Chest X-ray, AP view. Patient: 4 years old, sex F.
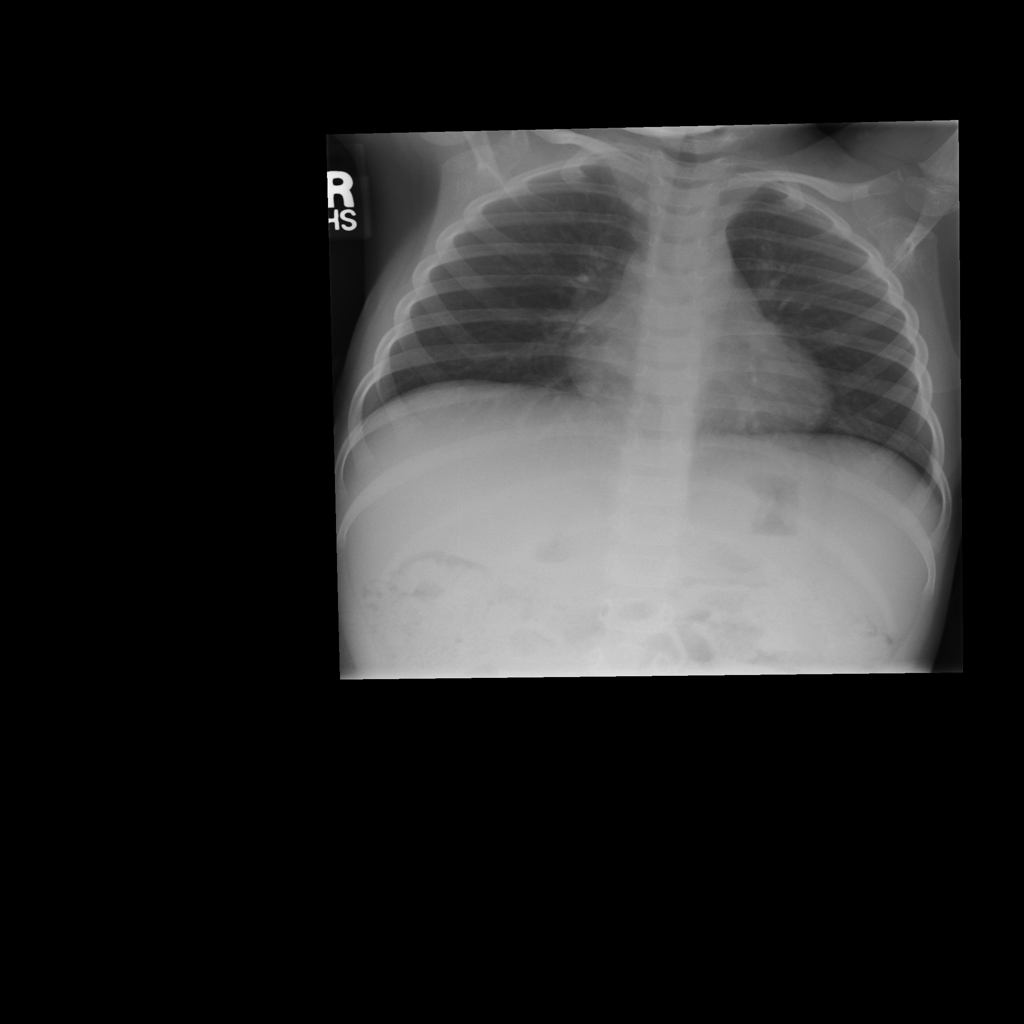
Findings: No Finding